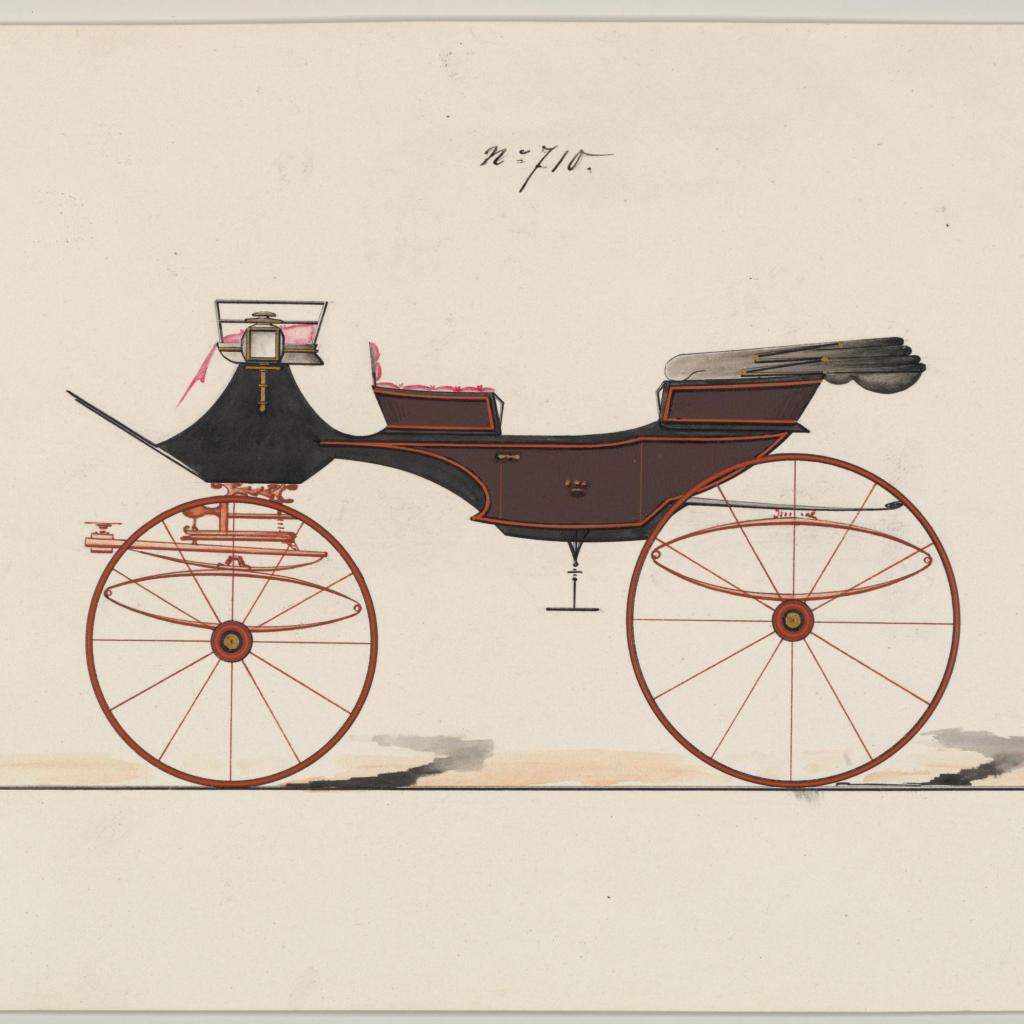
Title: Design for Vis-à-vis, no. 710
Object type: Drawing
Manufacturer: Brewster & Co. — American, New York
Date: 1850–70
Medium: Pen and black ink, watercolor and gouache
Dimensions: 6 1/8 x 8 9/16 in. (15.6 x 21.7 cm)
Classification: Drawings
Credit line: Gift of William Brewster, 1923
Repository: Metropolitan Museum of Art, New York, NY